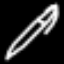
Label: pencil